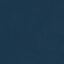
Land use / land cover class: SeaLake